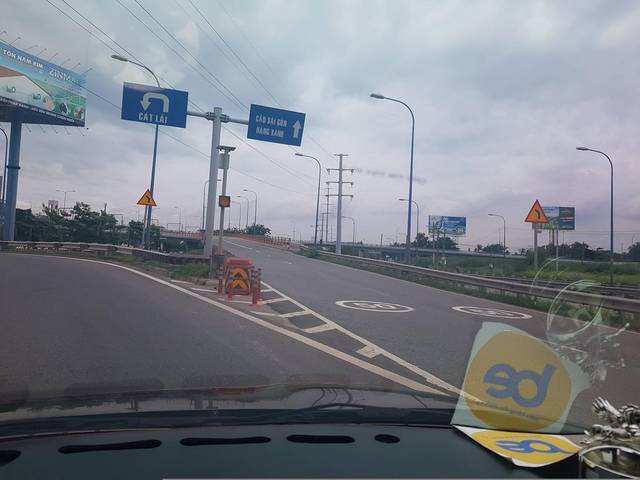
Region: Vietnam
Coordinates: 10.804, 106.754